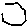
Label: hexagon